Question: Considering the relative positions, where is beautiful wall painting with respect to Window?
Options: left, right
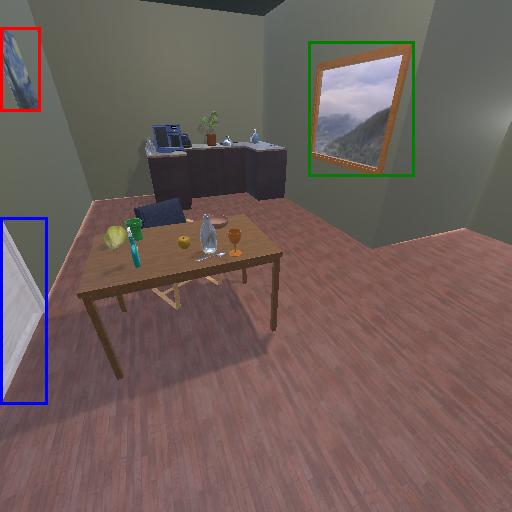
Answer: left